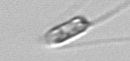
Label: Chaetoceros_throndsenii